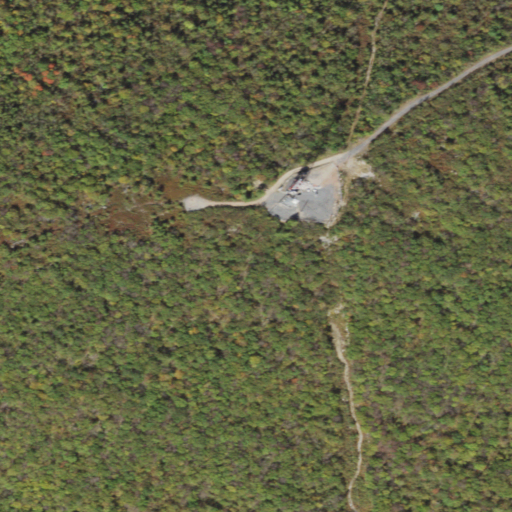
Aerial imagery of mountain in Pennsylvania named Bears Head containing deciduous forest, mixed forest, open development, and low intensity development